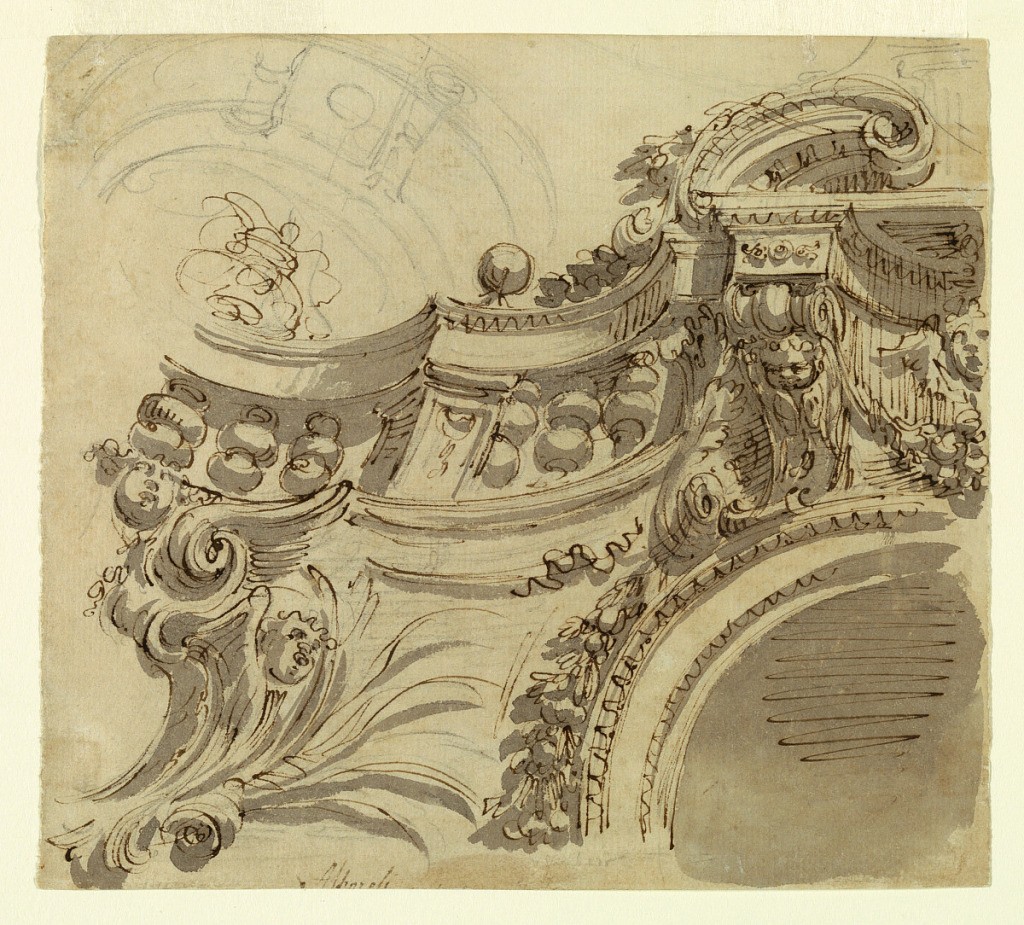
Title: Design for a Ceiling with Balustrade
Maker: Giacomo Alboresi, 1632–1677
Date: ca. 1685
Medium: Pen and brown ink, brush and gray wash, black chalk on white laid paper
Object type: Drawing
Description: View of a balustrade. At right, a corbel with cherub above an archway